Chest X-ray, AP view. Patient: 64 years old, sex M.
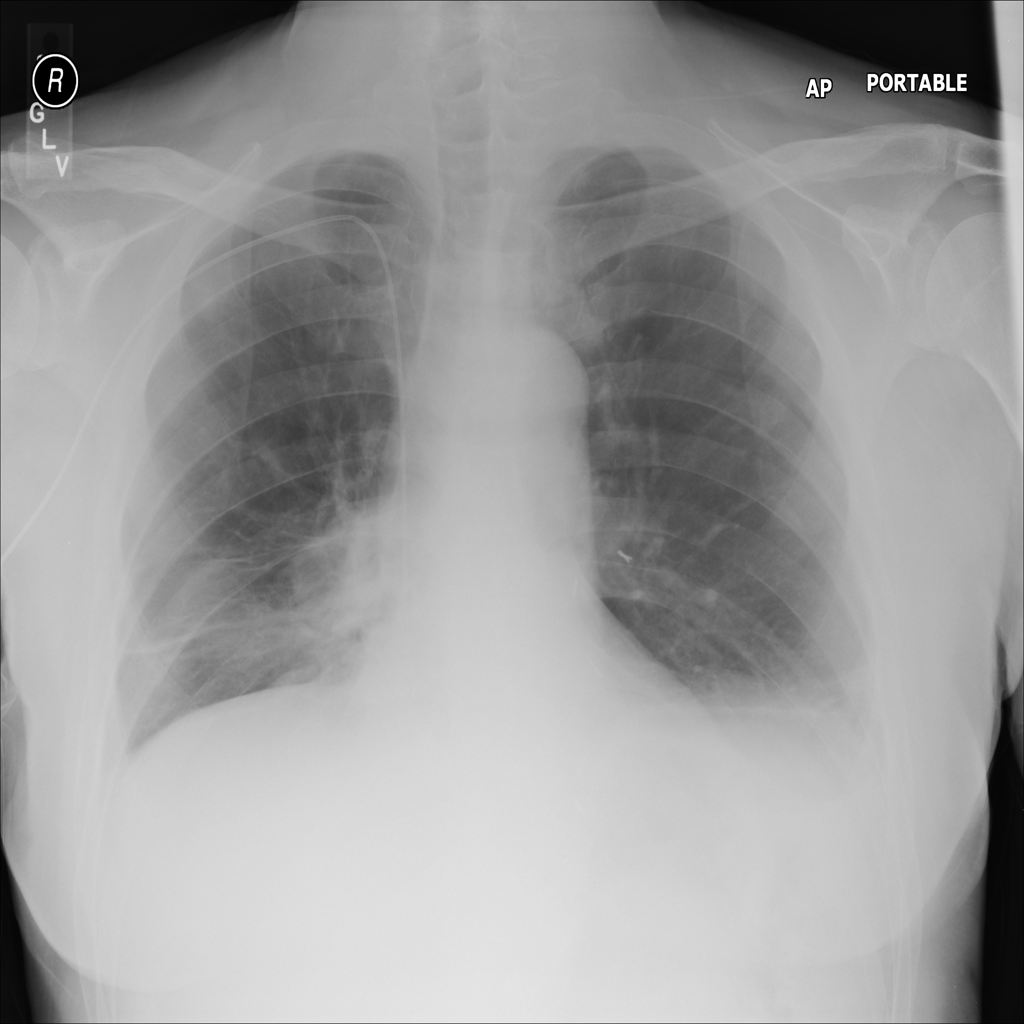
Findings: Effusion